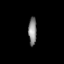
Tissue: prostate
Cell type: Epithelial cells
Senescence score: 0.2954
Nuclear area (px): 225
Mean DAPI intensity: 134.444